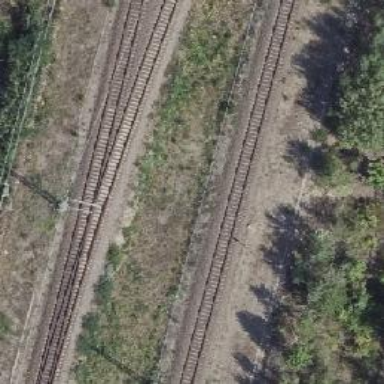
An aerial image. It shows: Railway milestone.